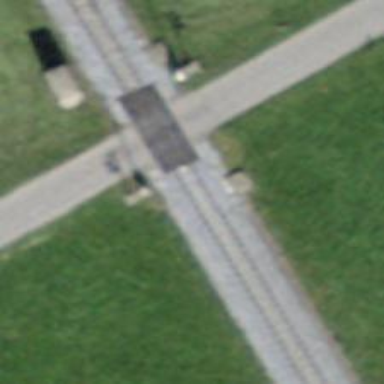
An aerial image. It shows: Level crossing with lift gate on the railway.